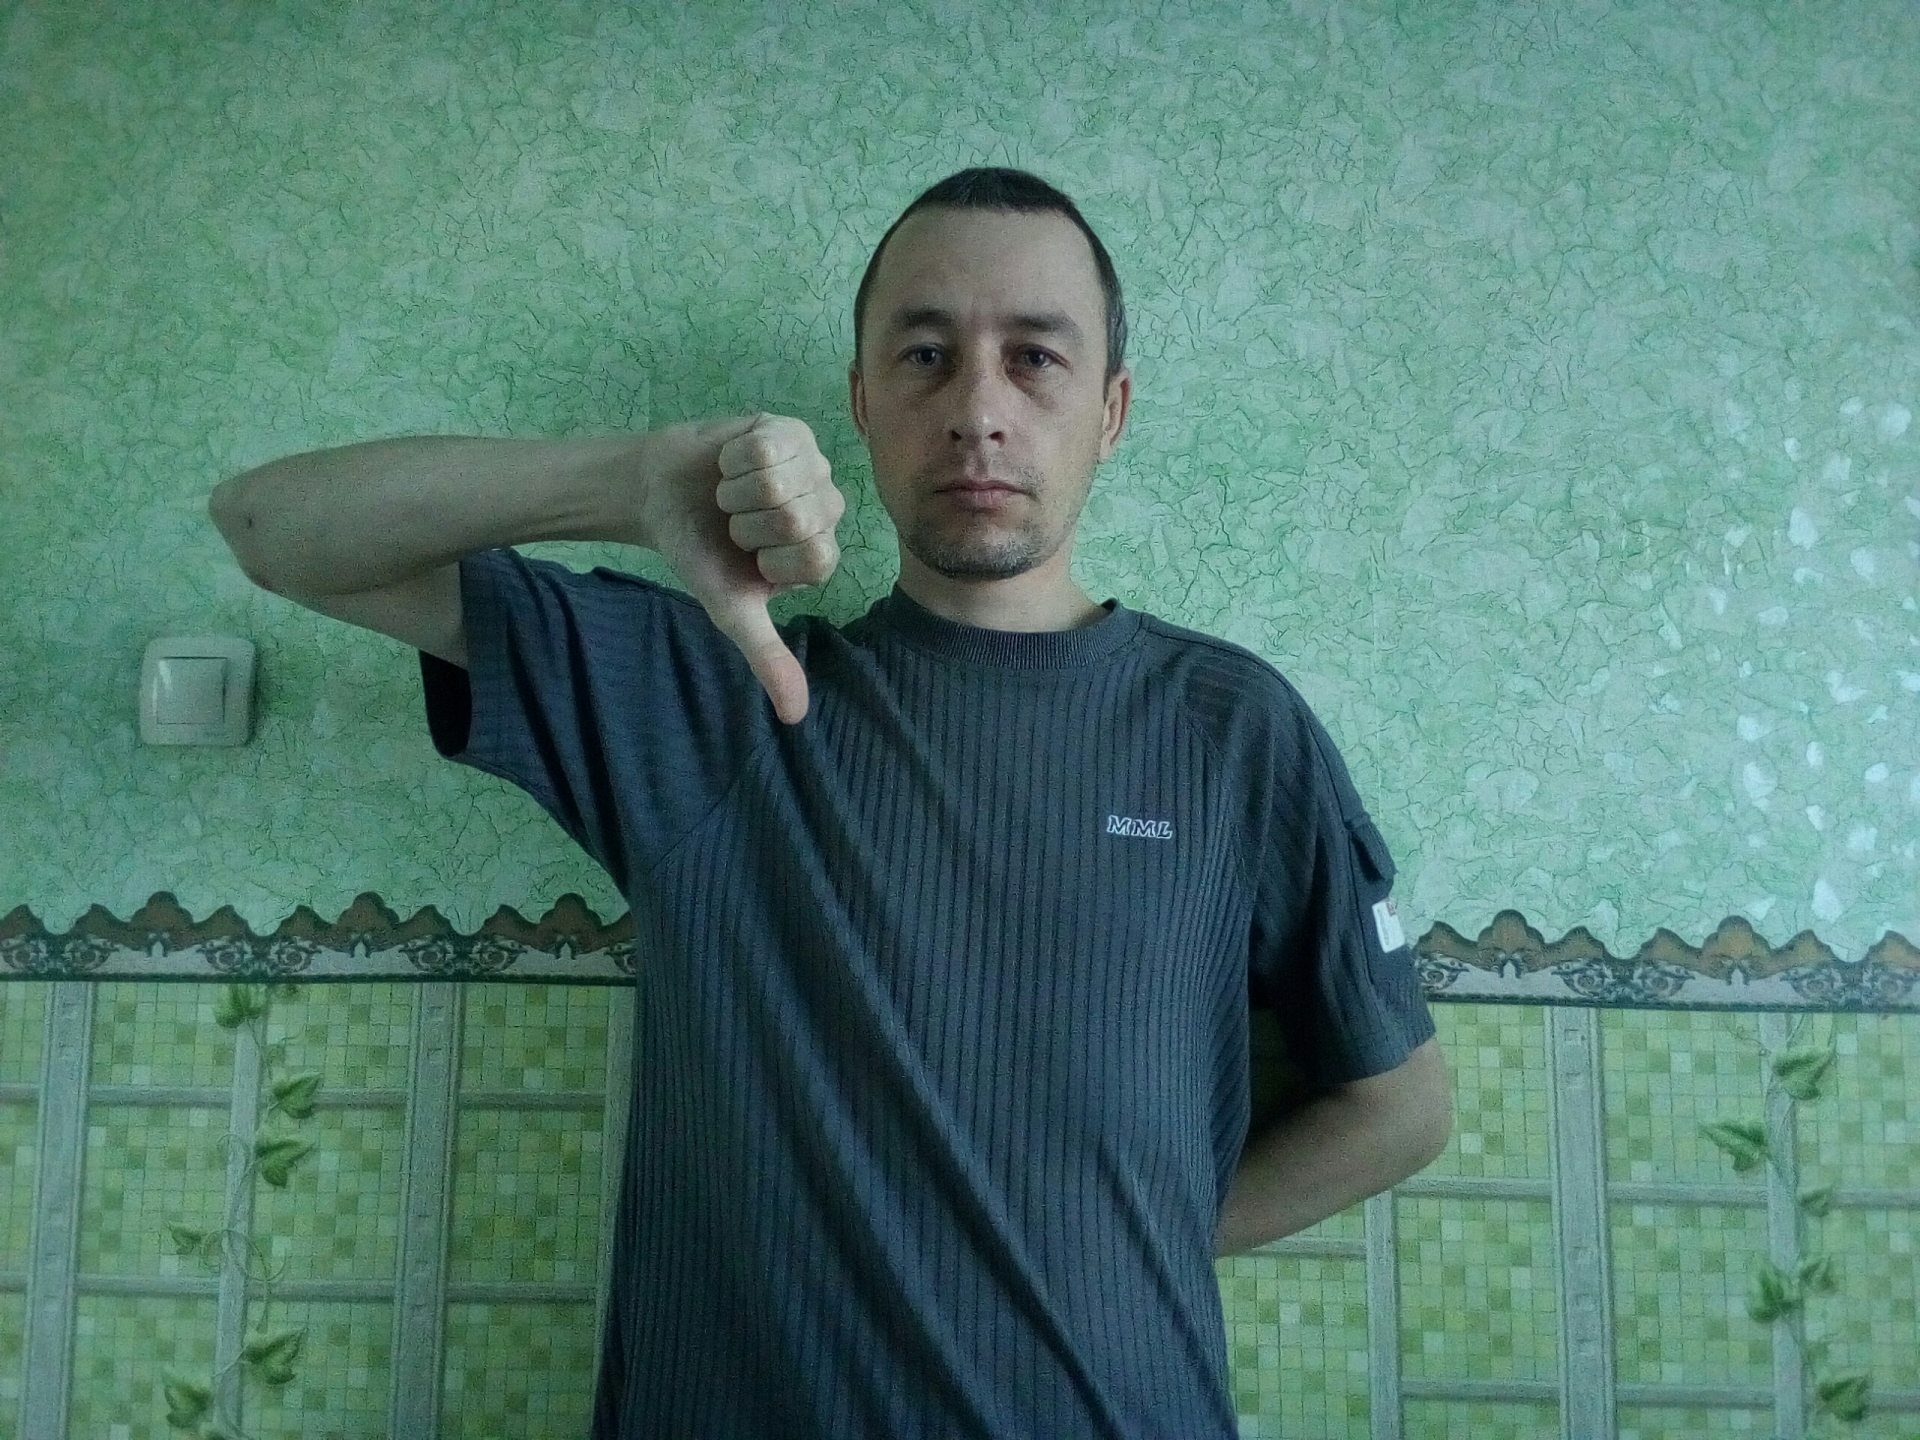
Label: noise